Field crop: maize
Growth stage: 2
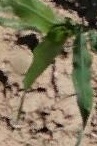
Species: maize